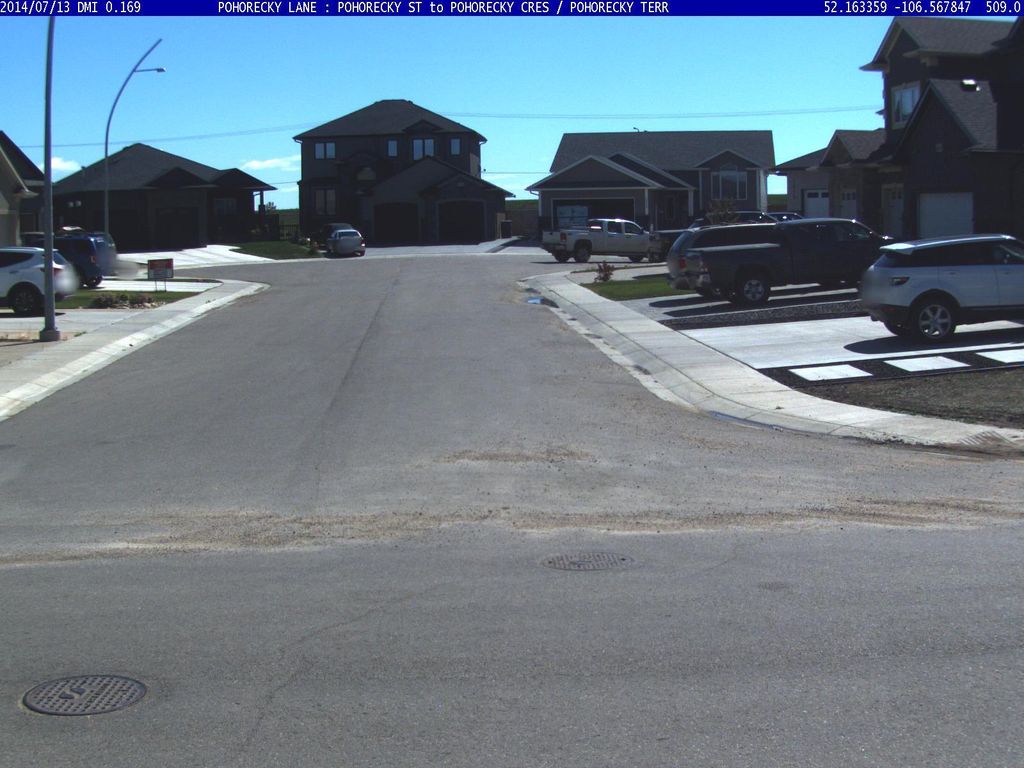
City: saskatoon